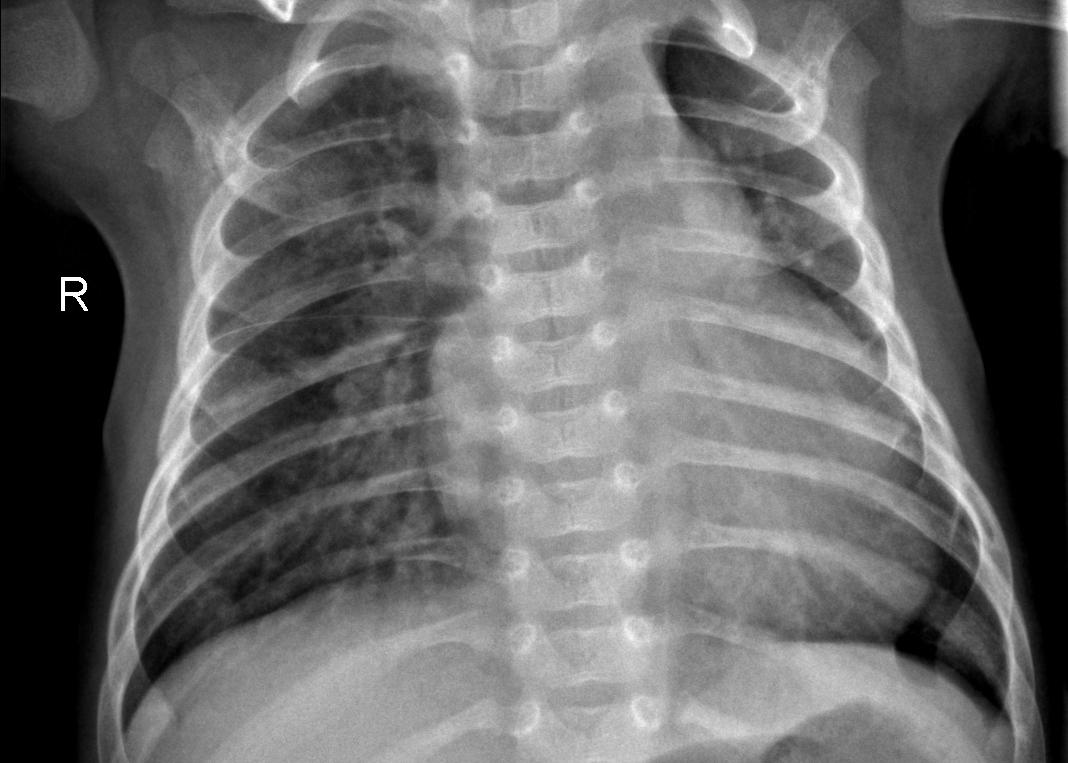
Diagnosis: PNEUMONIA